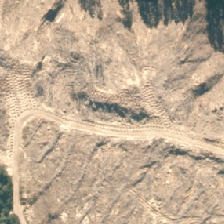
Land cover: harvested_forest